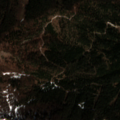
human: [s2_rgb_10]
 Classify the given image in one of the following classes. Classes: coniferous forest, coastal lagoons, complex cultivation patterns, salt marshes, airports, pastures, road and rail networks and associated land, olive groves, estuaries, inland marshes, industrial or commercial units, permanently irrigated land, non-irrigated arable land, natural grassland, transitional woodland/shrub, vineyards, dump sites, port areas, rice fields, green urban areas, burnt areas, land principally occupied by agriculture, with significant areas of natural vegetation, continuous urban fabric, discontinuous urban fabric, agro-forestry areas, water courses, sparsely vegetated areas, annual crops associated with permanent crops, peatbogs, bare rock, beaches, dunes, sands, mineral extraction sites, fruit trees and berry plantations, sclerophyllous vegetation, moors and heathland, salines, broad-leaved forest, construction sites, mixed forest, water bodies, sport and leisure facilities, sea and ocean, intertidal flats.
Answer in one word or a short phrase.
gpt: coniferous forest, mixed forest, natural grassland